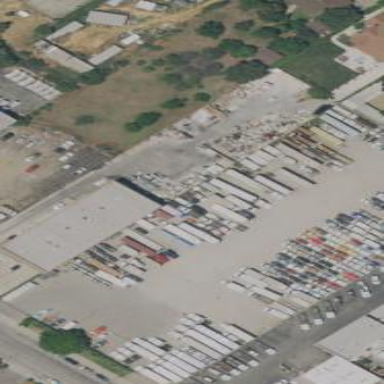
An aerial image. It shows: Industrial area designated as depot.